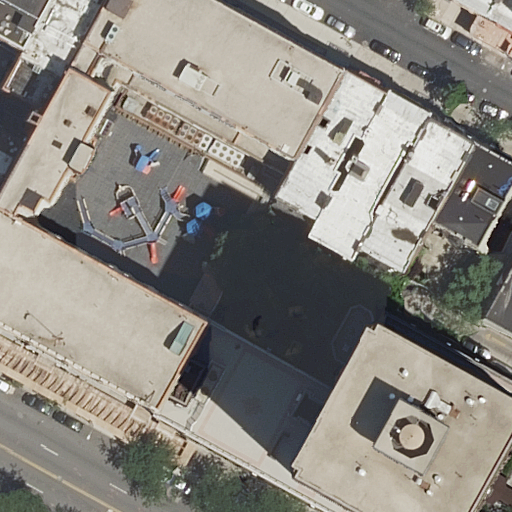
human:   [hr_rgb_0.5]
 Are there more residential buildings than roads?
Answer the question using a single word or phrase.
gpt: yes

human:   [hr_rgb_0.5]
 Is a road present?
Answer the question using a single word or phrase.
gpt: yes

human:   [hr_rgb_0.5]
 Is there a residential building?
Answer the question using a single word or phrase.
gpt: yes

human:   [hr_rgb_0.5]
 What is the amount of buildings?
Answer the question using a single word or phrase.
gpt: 13

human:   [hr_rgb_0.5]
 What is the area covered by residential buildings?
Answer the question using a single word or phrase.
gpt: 3505m2

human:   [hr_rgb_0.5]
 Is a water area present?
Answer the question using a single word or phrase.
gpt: no

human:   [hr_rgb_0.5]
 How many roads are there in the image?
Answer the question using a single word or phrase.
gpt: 2

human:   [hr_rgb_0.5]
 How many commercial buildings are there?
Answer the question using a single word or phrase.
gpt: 0

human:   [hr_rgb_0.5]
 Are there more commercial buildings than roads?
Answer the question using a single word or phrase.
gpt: no

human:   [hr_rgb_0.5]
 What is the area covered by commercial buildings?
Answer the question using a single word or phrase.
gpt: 0m2

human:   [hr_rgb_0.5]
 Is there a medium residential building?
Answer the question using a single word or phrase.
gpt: yes

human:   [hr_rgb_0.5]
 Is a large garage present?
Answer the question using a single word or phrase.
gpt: no

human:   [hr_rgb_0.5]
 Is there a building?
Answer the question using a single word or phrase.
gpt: yes

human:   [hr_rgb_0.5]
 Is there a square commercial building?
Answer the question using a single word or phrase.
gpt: no

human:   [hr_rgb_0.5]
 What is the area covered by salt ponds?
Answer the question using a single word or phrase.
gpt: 0m2

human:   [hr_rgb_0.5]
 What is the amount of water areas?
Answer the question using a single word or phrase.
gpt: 0

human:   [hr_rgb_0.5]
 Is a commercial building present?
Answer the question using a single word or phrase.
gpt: no

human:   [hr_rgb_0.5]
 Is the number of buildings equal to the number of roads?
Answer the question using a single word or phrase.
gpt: no

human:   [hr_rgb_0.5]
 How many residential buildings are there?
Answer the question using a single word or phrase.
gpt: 12

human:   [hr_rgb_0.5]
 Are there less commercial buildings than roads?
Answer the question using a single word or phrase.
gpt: yes

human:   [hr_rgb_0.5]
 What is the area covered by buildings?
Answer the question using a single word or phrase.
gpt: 5534m2

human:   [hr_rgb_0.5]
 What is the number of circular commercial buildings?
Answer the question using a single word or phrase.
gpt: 0

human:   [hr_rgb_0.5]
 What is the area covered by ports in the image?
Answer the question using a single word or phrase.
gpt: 0m2

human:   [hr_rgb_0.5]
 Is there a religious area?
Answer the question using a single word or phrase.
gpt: no

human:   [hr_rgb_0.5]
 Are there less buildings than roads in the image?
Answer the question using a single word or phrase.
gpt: no

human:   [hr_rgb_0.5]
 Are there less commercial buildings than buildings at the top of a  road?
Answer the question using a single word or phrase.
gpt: yes

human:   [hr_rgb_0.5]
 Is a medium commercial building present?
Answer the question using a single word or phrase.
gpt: no

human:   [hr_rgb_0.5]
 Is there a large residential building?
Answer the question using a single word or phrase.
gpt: yes

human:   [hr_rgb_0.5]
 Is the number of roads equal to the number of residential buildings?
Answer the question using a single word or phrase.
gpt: no

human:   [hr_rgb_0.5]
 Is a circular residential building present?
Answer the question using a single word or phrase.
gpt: no

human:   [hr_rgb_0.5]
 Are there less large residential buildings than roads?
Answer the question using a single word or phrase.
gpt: yes

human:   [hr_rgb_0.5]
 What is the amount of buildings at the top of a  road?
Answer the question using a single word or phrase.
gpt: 12

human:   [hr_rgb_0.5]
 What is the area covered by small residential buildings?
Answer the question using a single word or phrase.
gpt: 193m2

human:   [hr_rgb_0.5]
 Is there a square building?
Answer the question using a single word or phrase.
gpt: no

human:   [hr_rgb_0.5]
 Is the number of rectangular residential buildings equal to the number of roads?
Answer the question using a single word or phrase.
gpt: no

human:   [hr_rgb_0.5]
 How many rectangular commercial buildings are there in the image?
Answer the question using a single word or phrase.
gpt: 0

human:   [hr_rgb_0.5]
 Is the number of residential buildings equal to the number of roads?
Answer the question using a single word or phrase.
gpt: no

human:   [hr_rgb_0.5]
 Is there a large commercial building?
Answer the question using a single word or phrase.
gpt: no

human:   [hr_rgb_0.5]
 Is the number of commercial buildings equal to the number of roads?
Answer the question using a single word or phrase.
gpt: no

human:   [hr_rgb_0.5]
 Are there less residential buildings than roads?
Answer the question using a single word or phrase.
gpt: no

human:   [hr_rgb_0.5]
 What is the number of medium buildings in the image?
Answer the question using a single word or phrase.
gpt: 5

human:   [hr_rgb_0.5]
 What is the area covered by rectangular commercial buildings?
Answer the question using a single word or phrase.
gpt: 0m2

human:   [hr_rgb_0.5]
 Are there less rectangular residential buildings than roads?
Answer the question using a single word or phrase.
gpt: no

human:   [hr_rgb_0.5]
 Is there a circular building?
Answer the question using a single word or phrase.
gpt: no

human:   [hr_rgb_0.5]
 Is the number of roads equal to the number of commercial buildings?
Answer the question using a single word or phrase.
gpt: no

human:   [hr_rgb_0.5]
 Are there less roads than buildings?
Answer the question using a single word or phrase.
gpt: yes

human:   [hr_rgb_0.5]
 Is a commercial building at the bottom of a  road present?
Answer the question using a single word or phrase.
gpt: no

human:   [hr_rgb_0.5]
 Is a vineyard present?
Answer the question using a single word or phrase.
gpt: no

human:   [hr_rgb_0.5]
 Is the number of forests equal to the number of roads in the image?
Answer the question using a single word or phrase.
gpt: no

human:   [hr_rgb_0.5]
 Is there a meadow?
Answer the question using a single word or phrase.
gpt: no

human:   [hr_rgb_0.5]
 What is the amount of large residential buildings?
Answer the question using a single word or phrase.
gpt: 1

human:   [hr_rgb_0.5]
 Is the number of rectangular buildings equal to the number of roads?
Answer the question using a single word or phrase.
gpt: no

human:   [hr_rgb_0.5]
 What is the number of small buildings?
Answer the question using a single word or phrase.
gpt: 6

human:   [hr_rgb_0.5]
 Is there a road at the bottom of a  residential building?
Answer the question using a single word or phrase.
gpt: yes

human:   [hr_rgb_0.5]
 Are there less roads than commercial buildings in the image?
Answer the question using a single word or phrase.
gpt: no

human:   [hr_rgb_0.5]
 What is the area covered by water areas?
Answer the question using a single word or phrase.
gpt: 0m2

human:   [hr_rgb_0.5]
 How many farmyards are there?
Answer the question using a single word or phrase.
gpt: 0

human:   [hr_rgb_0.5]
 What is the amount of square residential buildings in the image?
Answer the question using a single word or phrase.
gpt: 0

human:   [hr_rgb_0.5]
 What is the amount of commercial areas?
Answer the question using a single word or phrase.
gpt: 0

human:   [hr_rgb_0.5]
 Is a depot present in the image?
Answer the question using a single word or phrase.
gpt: no

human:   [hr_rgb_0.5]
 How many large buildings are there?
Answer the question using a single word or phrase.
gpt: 2

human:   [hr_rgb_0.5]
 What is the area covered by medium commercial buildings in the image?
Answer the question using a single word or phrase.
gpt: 0m2

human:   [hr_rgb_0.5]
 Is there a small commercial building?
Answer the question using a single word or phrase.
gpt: no

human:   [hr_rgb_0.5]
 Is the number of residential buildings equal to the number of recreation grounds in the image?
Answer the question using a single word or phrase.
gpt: no